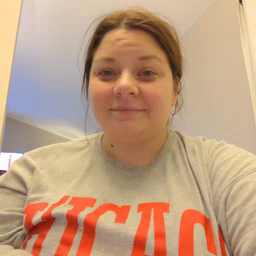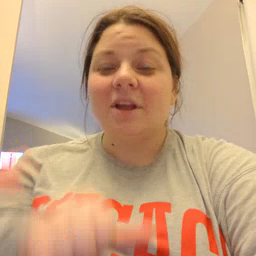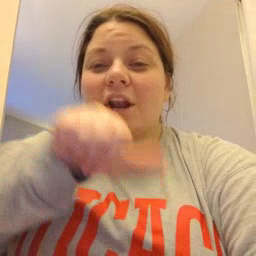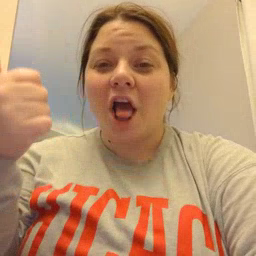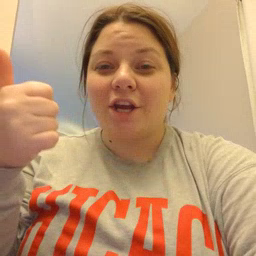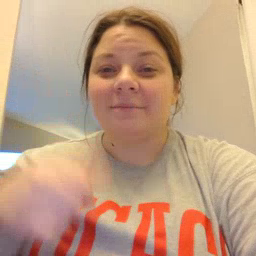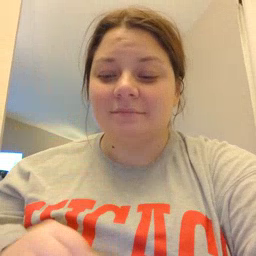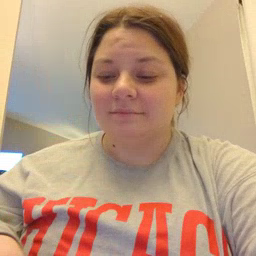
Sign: another